Interaction volume radius: 10 \u00c5
Interaction volume height: 25 \u00c5
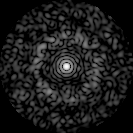
Disorder parameter: 0.8146